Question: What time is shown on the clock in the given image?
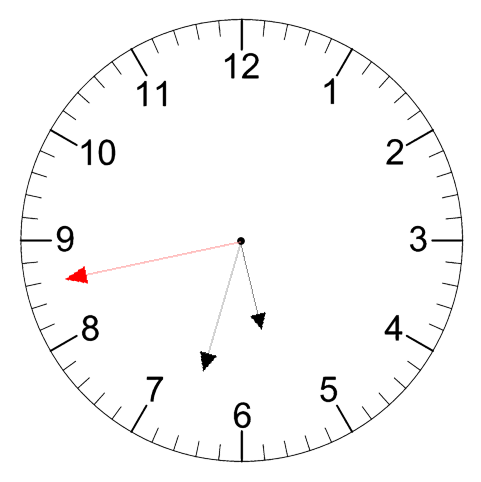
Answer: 05:32:43